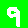
Digit: 9